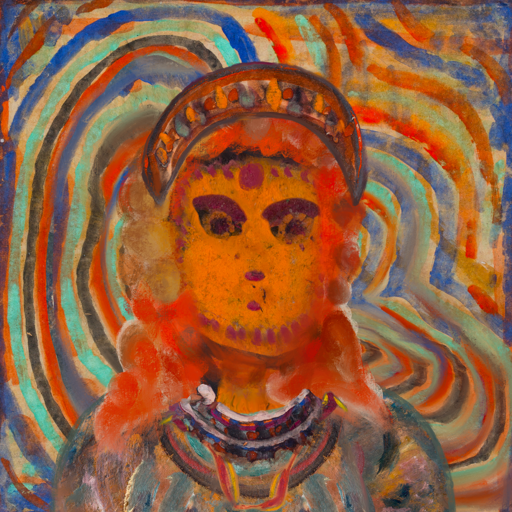
Background: Sisters, Head And Neck Front: Doll, Face Front: Doll, Bust: Boggyland, Hair Front: Rupkatha, Head Accessory: Hypocrite, Second Necklace: Gypsy_Mother_1, Necklace: Hypocrite_1, Baby: Blank